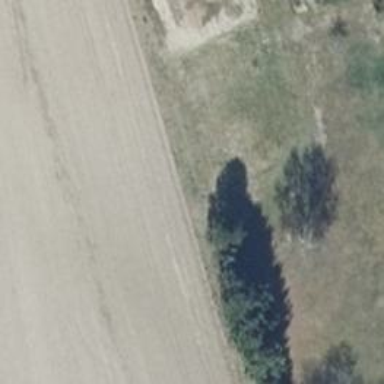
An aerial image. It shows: Row of deciduous broadleaved trees.